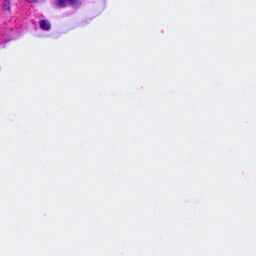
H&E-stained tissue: Ovarian